Question: I have a simple Scene with this code:
'''
scene.getStylesheets().add("packagename/testcss.css");
'''
And my testcss.css is:
'''
.button {
-fx-background-color: #DDFFA4;
}
.button:hover {
-fx-background-color: #9ACD32;
}
'''
What i achieve is the nice effect that is aka hover when in web applications.

How can i achieve the same effect but without a separate css file, just via the setStyle method of my Button?
The problem is that setStyle accepts just the style definition and leave out the selector.
'''
button.setStyle("-fx-background-color: #DDFFA4;");
'''
The selector, in my hover case is the pseudo-class:
'''
.button:hover
'''
but where am I supposed to set it?
Moreover, the javadoc is explicit in excluding the selector from the setStyle method argument:
> Note that, like the HTML style attribute, this variable contains style
properties and values and not the selector portion of a style rule.
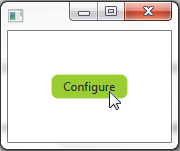
Answer: As you note in your question, as of JavaFX 2.2, the css pseudoclasses aren't exposed as part of the public API you can use for style manipulation inside Java code.
If you want to change style attributes from Java code without using a stylesheet, you need to set the styles based on events or changelisteners. There are a couple of options in the sample below.
'''
import javafx.application.Application;
import javafx.beans.binding.*;
import javafx.beans.property.SimpleStringProperty;
import javafx.event.EventHandler;
import javafx.geometry.Pos;
import javafx.scene.*;
import javafx.scene.control.Button;
import javafx.scene.input.MouseEvent;
import javafx.scene.layout.*;
import javafx.stage.Stage;
/** Changing button styles on hover without a css stylesheet. */
public class ButtonBackgroundChanger extends Application {
private static final String STANDARD_BUTTON_STYLE = "-fx-background-color: #DDFFA4;";
private static final String HOVERED_BUTTON_STYLE = "-fx-background-color: #9ACD32;";
public static void main(String[] args) throws Exception { launch(args); }
@Override public void start(final Stage stage) throws Exception {
Button configure = new Button("Configure");
changeBackgroundOnHoverUsingBinding(configure);
Button update = new Button("Update");
changeBackgroundOnHoverUsingEvents(update);
VBox layout = new VBox(10);
layout.setAlignment(Pos.CENTER);
layout.setStyle("-fx-padding: 10;");
layout.getChildren().addAll(configure, update);
stage.setScene(new Scene(layout));
stage.show();
}
private void changeBackgroundOnHoverUsingBinding(Node node) {
node.styleProperty().bind(
Bindings
.when(node.hoverProperty())
.then(
new SimpleStringProperty(HOVERED_BUTTON_STYLE)
)
.otherwise(
new SimpleStringProperty(STANDARD_BUTTON_STYLE)
)
);
}
public void changeBackgroundOnHoverUsingEvents(final Node node) {
node.setStyle(STANDARD_BUTTON_STYLE);
node.setOnMouseEntered(new EventHandler<MouseEvent>() {
@Override public void handle(MouseEvent mouseEvent) {
node.setStyle(HOVERED_BUTTON_STYLE);
}
});
node.setOnMouseExited(new EventHandler<MouseEvent>() {
@Override public void handle(MouseEvent mouseEvent) {
node.setStyle(STANDARD_BUTTON_STYLE);
}
});
}
}
'''
I'd only really do it in code rather than a stylesheet if colors needed to be really dynamic making use of stylesheets with predefined colors and styles problematic, or if there was some other aversion to using css stylesheets.
In JavaFX 8 there is be a public API which allows you (if you want to) to <URL>.
Sample program output (with the Update button hovered):